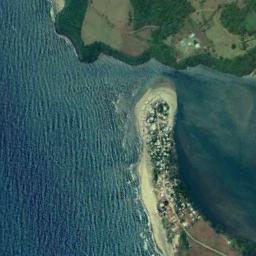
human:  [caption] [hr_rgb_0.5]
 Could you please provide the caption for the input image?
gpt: The turquoise waters surround the light green byland .

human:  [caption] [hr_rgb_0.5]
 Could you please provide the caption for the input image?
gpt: The edge of the beach is empty .

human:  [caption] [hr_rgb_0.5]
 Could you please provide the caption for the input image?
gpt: The type of beach is rocky coast and the beach has bay mouth bar .

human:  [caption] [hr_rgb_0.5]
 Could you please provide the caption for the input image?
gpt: There are two beaches with dense plants on both sides of the crystal blue sea .

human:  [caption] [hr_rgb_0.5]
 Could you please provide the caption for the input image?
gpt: Many buildings  are beside the beach .